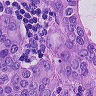
Metastatic tissue present: yes